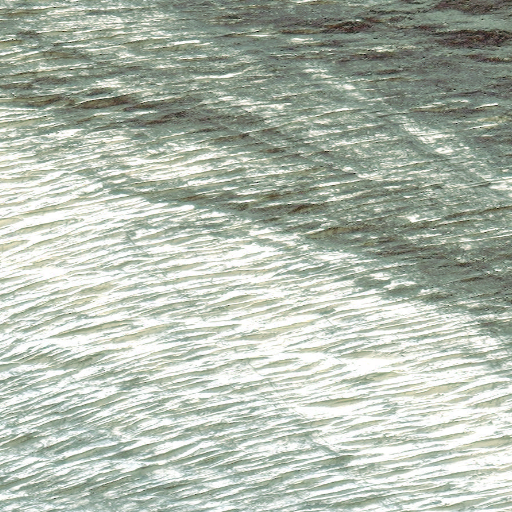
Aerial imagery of valley in Alaska named Desolation Valley containing only unknown